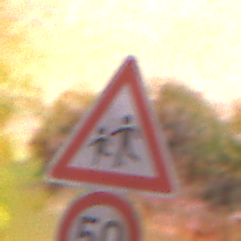
Verkehrszeichen: KinderRechts
Zusatzzeichen unten: Geschwindigkeit50
Umgebung: Outdoor, Nature
Tageszeit: Night
Wetter: Clear
Licht: Natural
Jahreszeit: NotSpecified
Kontrast: LowContrast